Question: What is the first transaction listed?
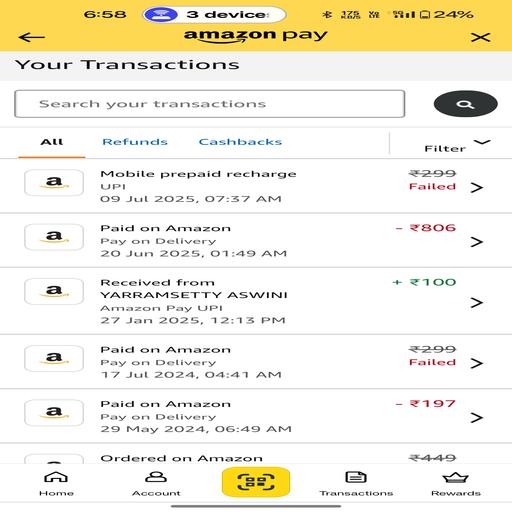
Answer: Mobile prepaid recharge (Failed)